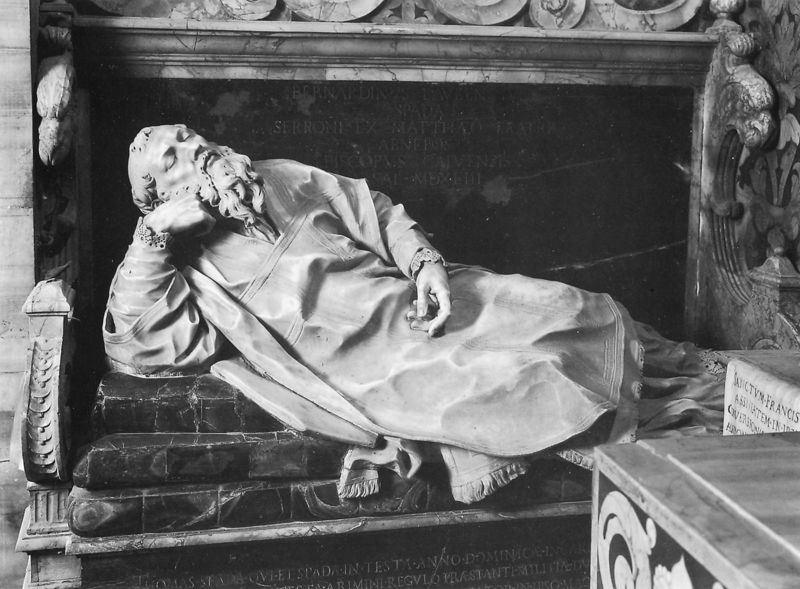
Titel: Bernadino Spada
Künstler: Ercole Ferrata
Standort: Rom, S. Girolamo della Carità, cappella Spada (EU - I - Latium)
Schlagwörter: hand, mann, schlaf, umhang, weiß, ellbogen, grau, haar, marmor, nase, schwarz, stirn, ornament, bart, arm, augen, spitze, stein, tod, porträt, figur, geistlicher, gewand, haare, borte, kamin, skulptur, statue, relief, schrift, liegen, ruhen, schlafen, schlafend, alter mann, bank, kissen, inschrift, ornamente, stufen, plastik, liegend, geschlossen, foto, fotografie, alter, denkmal, schwarzweiß, faust, grab, aufgestützt, schnecken, zeit, mamor, latein, tempus, sarkophag, epitaph, ruhender, bärtiger, innschrift, memoria, grabplastik, schummer, langes gewand, seitenwangen, tstatue, guilloche, schwarzstufen, waldbart